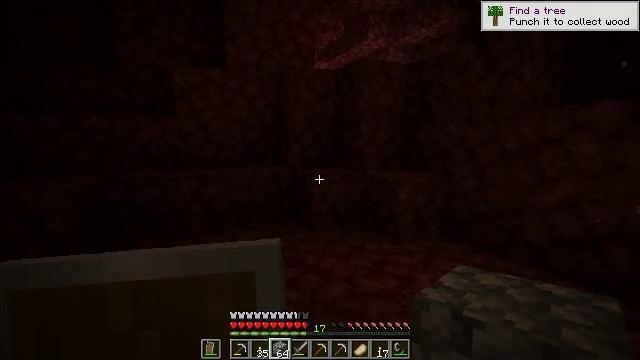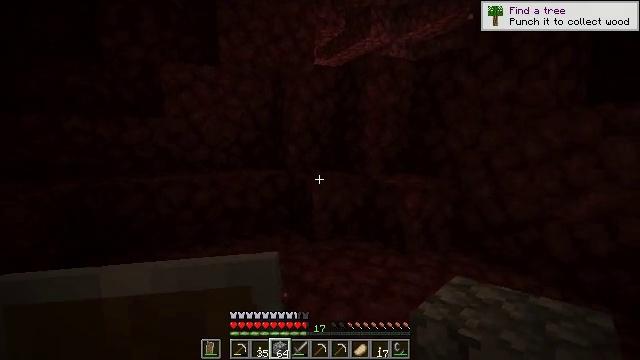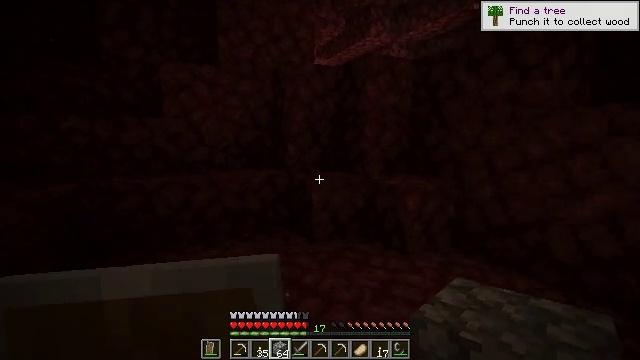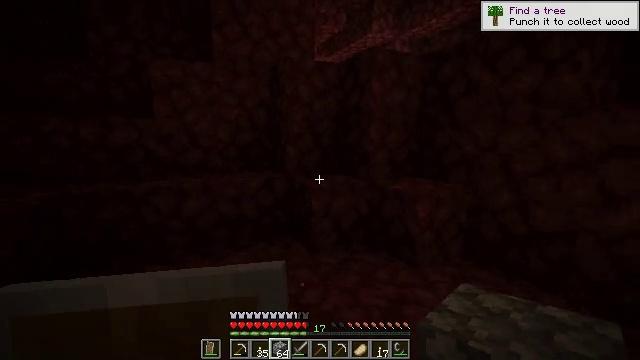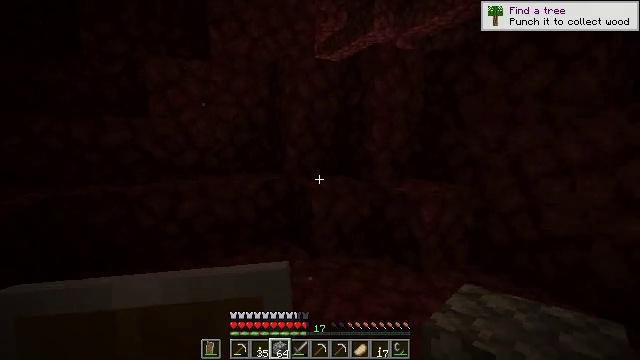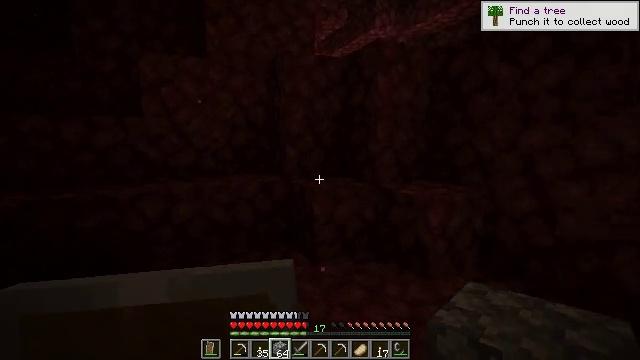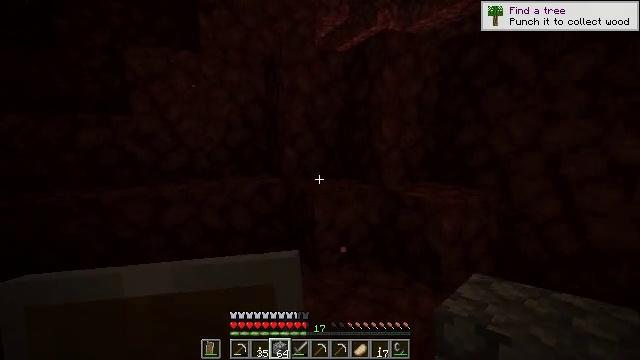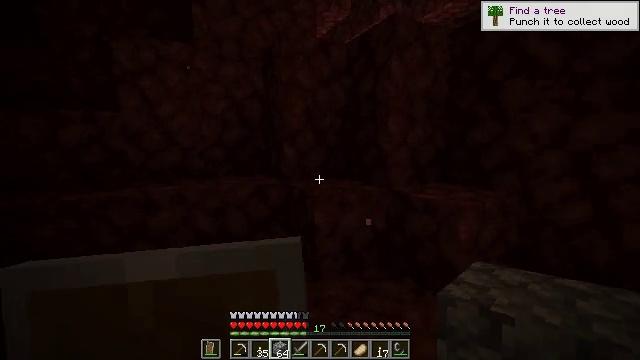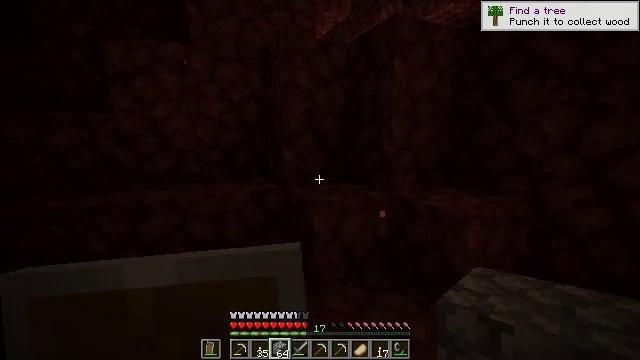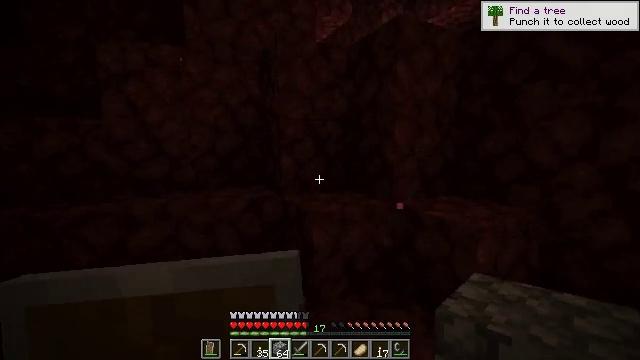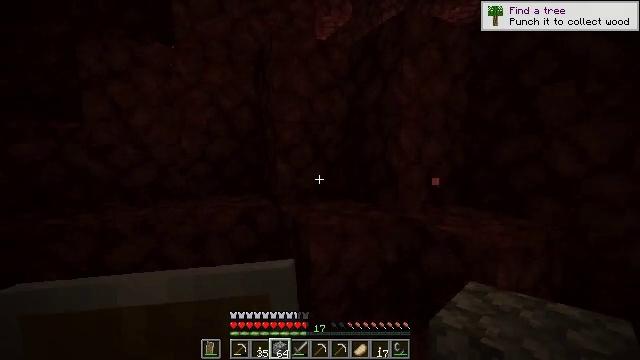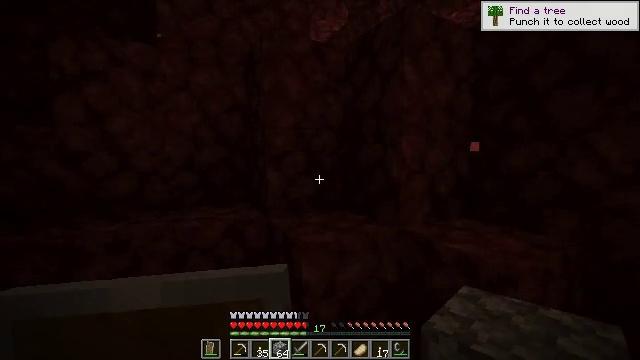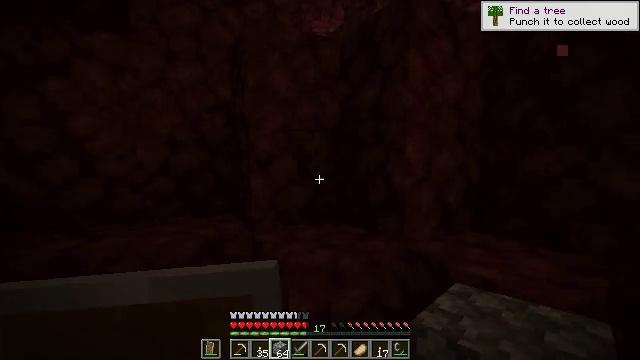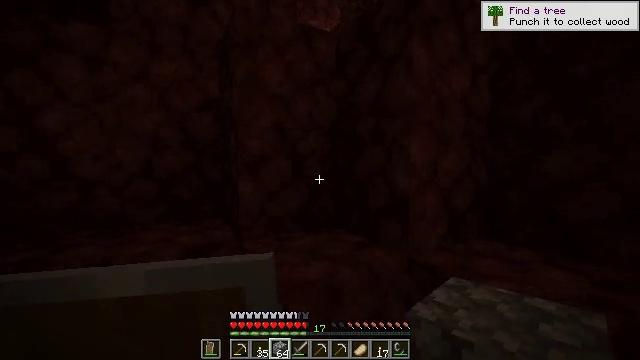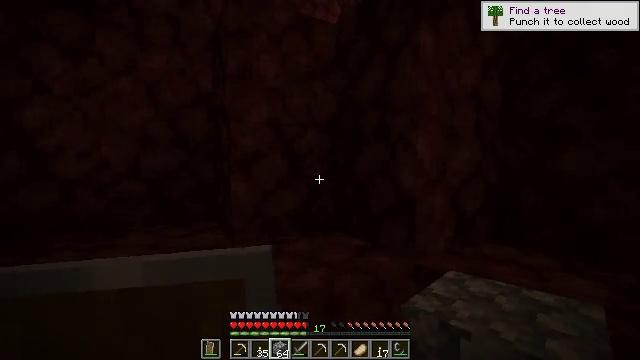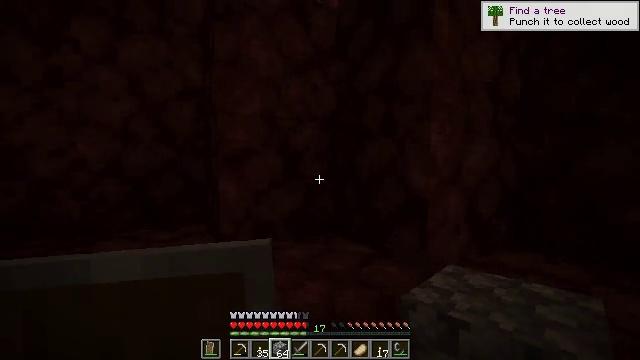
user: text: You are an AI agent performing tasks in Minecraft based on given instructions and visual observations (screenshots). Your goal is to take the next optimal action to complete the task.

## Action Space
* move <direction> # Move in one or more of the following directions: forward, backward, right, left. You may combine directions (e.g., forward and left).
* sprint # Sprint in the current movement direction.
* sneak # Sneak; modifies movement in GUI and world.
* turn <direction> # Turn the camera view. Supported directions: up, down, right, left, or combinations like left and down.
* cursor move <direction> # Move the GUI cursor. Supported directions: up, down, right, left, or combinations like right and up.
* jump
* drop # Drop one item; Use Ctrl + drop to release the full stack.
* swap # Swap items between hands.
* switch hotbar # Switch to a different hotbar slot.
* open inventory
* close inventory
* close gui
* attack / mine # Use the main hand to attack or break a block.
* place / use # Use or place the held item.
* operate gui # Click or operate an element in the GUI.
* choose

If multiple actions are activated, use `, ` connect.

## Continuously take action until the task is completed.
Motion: motion action
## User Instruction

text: Mine the netherrack in the Nether.
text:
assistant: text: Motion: move forward
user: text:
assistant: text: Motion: move forward
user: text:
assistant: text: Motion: move forward
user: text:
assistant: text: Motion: move forward
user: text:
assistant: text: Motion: move forward
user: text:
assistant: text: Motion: move forward
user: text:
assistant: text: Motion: move forward
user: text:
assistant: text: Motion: move forward
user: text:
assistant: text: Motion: move forward, turn up
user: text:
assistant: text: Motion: move forward
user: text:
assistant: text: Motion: move forward, turn up
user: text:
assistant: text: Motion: move forward, turn right and up
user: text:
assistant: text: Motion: move forward
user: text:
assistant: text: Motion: move forward
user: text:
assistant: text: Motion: move forward
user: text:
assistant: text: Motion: move forward
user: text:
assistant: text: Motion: move forward, turn right
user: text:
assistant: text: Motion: move forward, turn right, jump
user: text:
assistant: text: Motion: move forward, turn right, jump
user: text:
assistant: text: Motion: move forward, turn right, jump
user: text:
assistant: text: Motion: move forward, turn right, jump
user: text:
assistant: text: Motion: move forward, turn right, jump
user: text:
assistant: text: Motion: move forward, turn right
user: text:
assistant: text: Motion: move forward, turn right
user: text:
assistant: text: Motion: turn right
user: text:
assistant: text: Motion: turn right
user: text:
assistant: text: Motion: turn right
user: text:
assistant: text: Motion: turn right
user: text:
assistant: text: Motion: no_op
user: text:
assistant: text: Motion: no_op